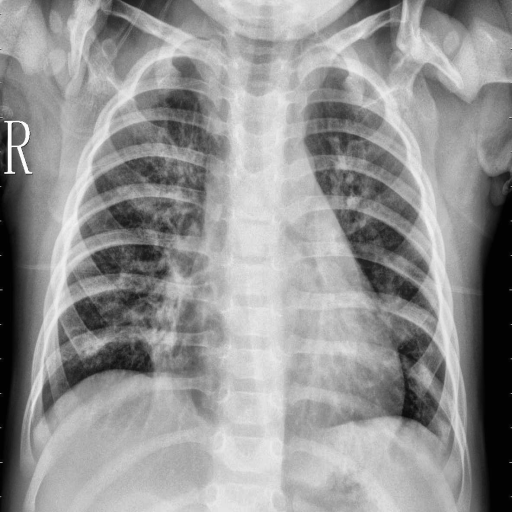
Finding: PNEUMONIA